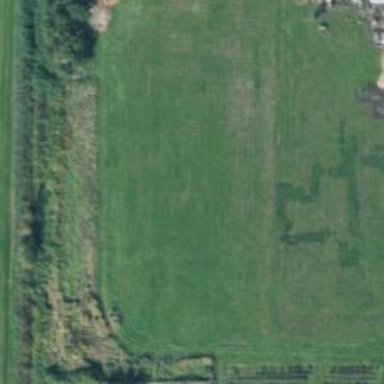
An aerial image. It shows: Historic maze.